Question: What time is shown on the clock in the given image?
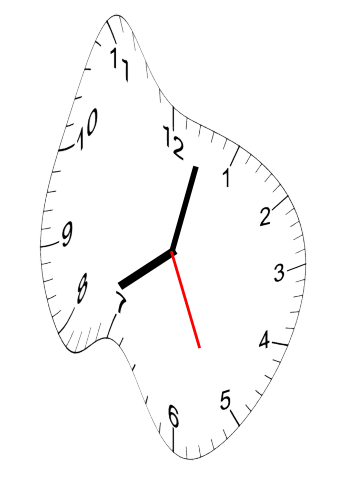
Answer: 08:02:26